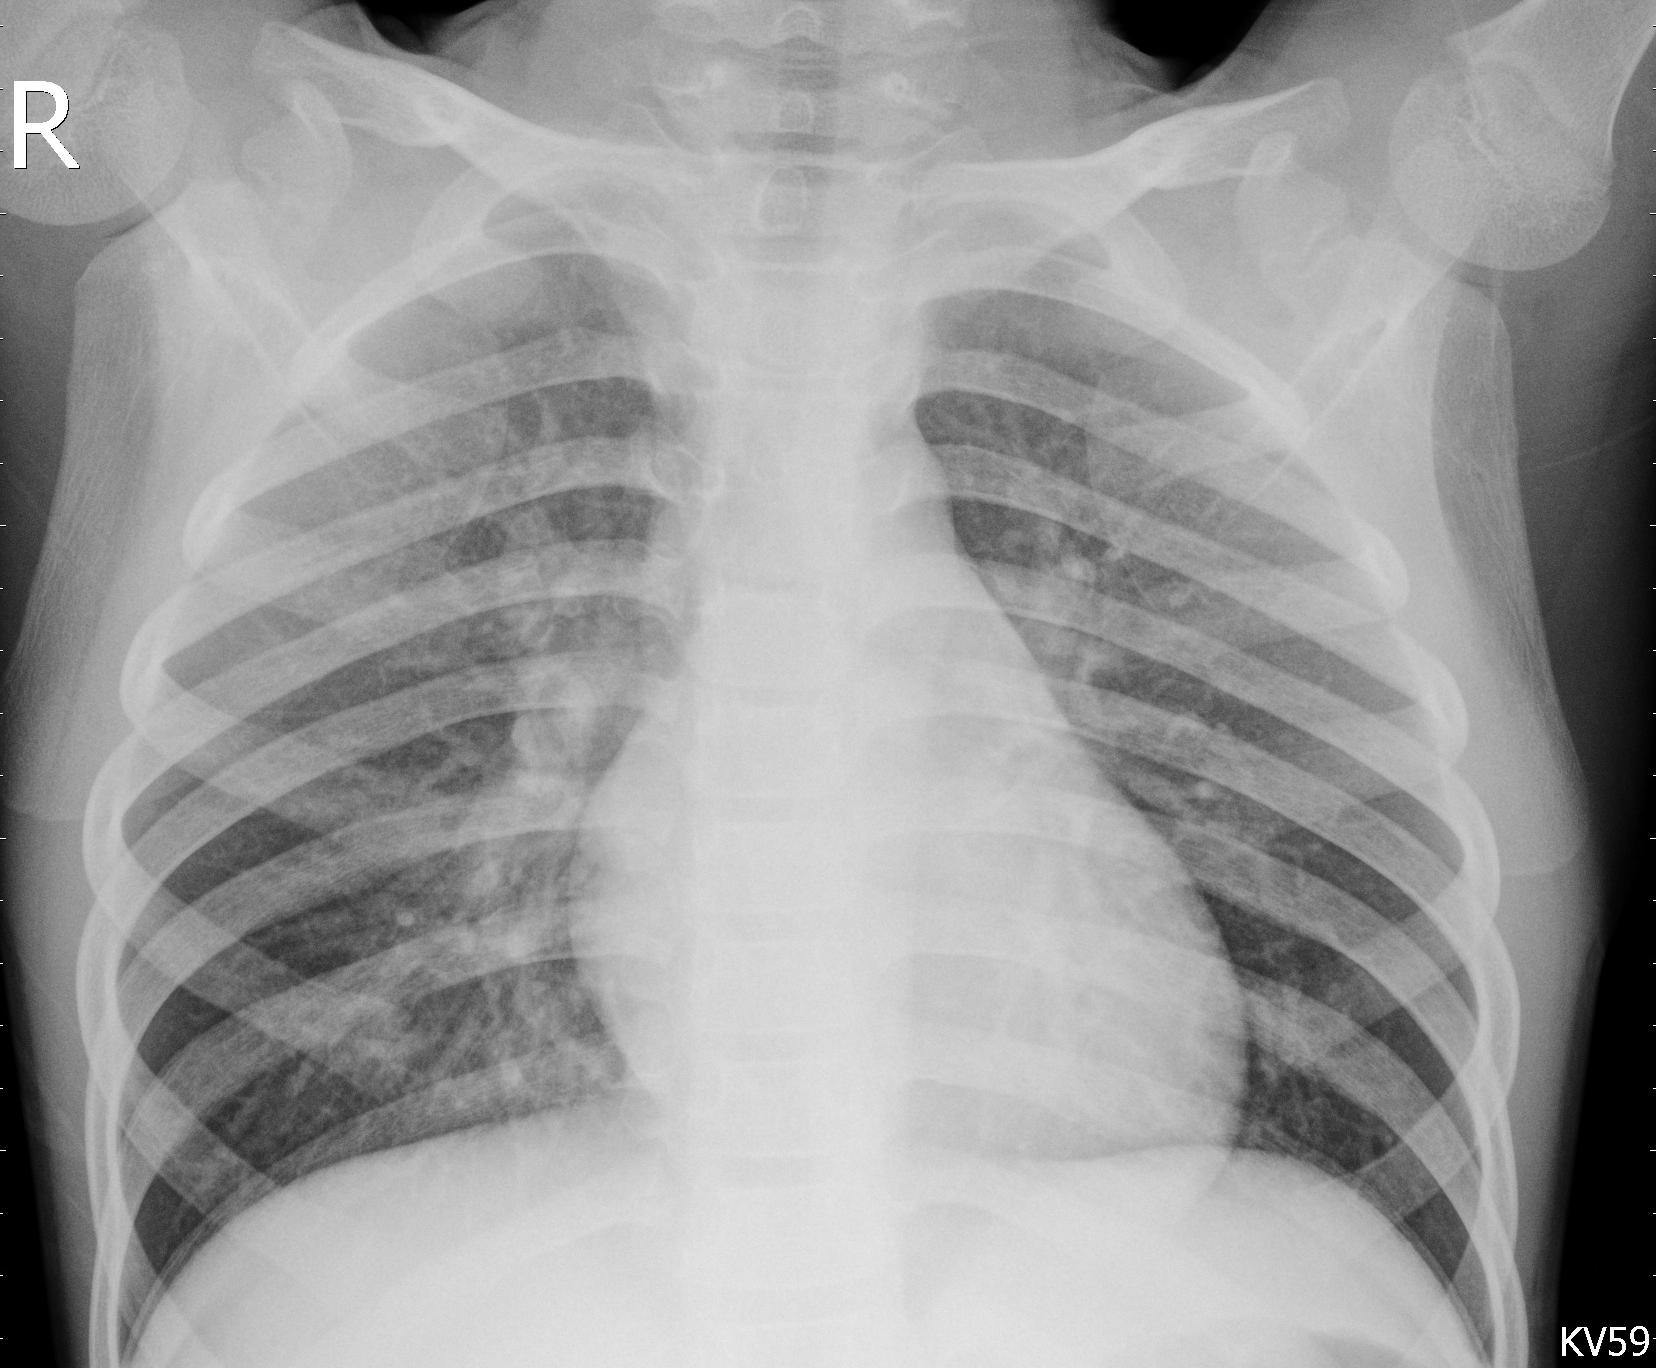
Diagnosis: PNEUMONIA